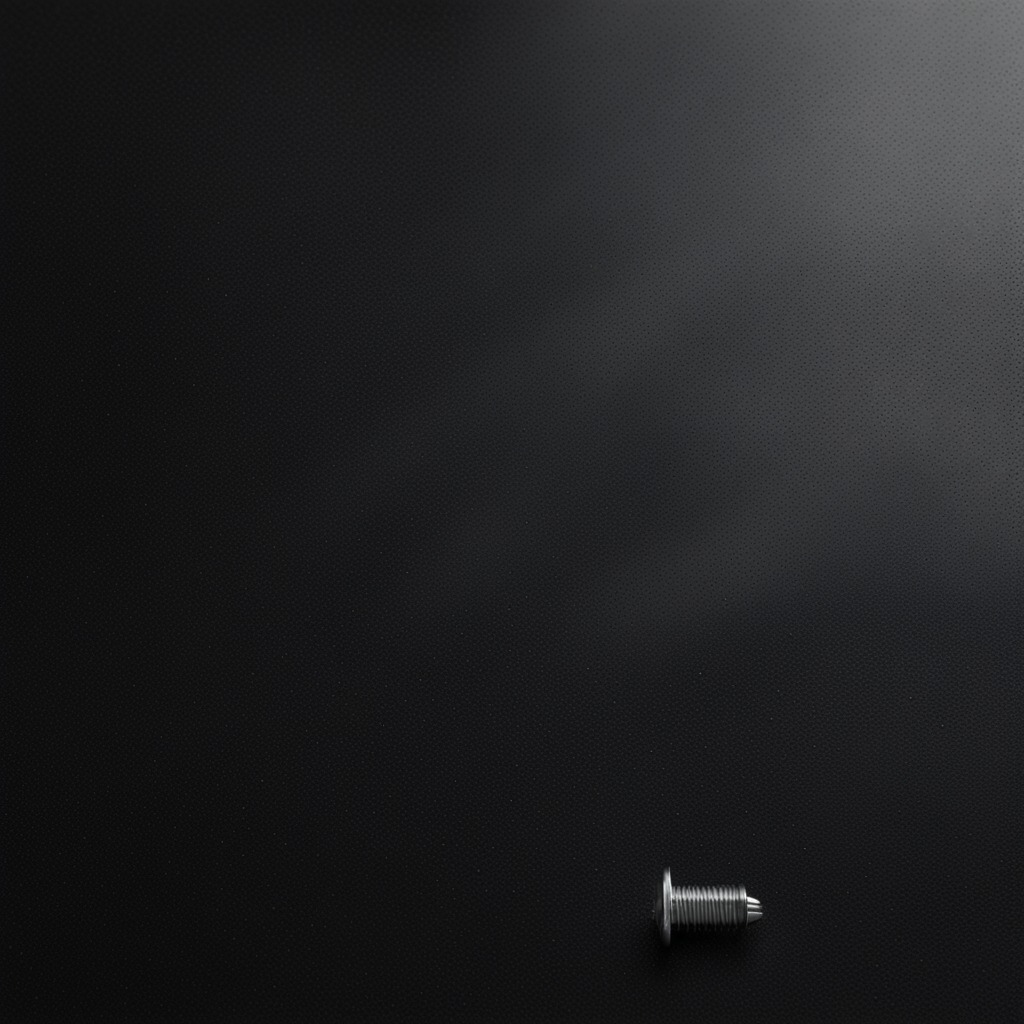
A metal screw is lying on the clean granite tabletop inside a workshop at night with soft shadows worn but beneath the mat.